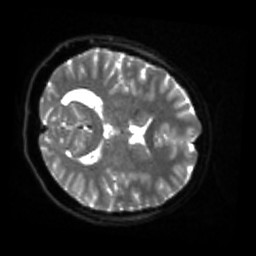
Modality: sbref
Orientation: axial
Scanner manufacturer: siemens
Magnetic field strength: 3 T
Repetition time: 4 s
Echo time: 0.0594 s